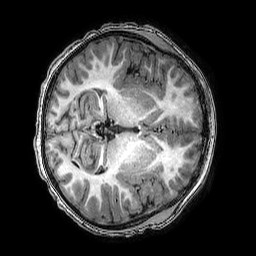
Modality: T1w
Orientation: axial
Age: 6
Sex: male
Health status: healthy